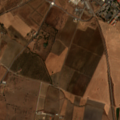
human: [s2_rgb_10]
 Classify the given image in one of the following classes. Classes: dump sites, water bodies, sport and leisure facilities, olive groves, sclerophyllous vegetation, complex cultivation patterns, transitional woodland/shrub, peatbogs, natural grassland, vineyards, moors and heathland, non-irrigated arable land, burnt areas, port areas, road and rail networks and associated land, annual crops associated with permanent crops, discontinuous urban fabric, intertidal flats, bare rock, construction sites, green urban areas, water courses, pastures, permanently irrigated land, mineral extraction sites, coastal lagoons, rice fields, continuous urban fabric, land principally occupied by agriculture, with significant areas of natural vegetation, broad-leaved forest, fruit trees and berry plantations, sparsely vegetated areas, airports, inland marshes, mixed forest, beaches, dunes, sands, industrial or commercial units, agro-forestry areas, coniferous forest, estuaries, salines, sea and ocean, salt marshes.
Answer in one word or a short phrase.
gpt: continuous urban fabric, discontinuous urban fabric, non-irrigated arable land, permanently irrigated land, vineyards, complex cultivation patterns